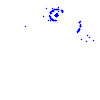
Particle: kaon